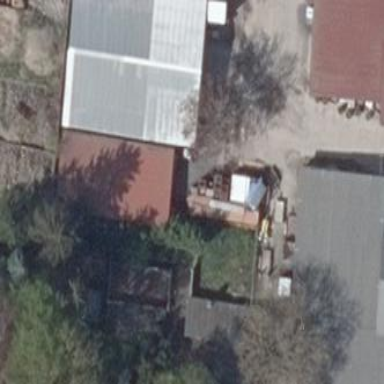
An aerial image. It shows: Industrial building.